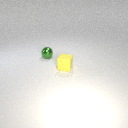
small yellow rubber cube in front of small green metal sphere